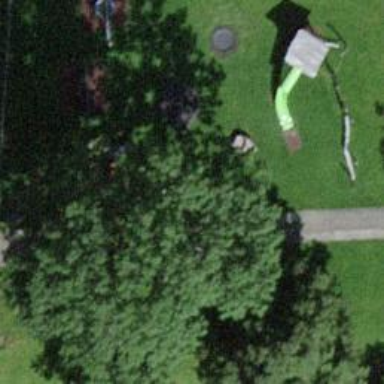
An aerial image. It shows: Picnic table located in leisure land area.